Field crop: maize
Growth stage: 2
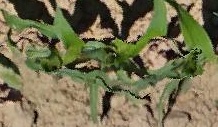
Species: maize